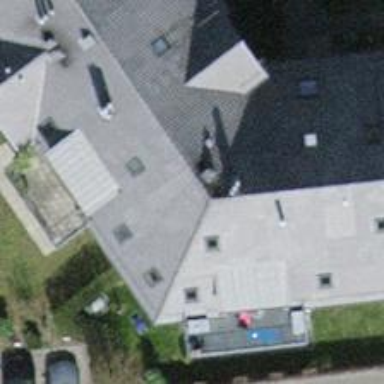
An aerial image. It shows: Apartments building with tiled roof.